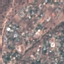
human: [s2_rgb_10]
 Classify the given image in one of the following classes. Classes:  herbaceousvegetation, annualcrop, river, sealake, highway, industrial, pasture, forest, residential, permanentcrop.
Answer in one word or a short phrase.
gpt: Residential